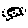
Label: moon